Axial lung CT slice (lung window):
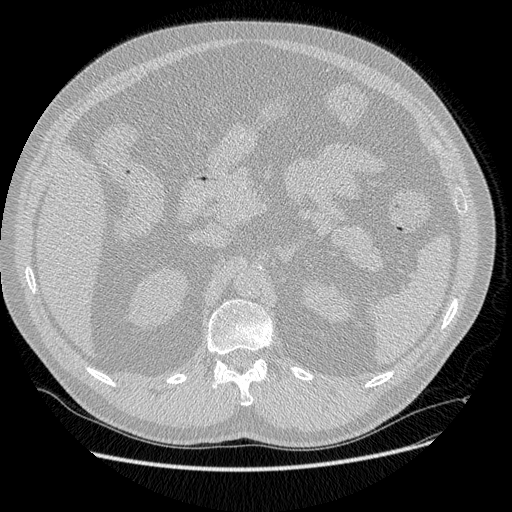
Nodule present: no